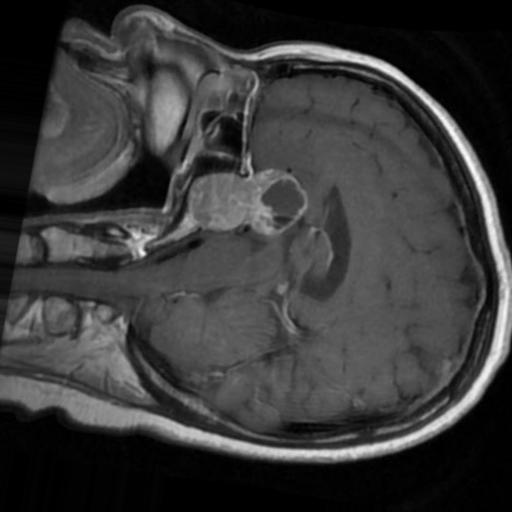
Label: brain_tumor